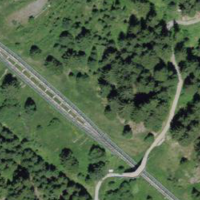
EUNIS habitat code: 43
Species observed at this site:
Caltha palustris